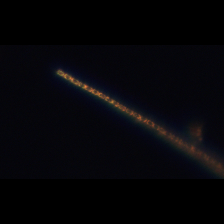
Taxon: Skeletonema
Group: Diatoms